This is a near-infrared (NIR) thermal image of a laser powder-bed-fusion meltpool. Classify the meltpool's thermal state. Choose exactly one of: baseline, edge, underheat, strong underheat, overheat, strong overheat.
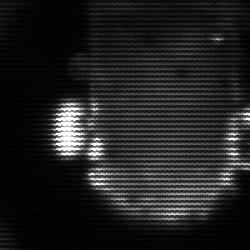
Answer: baseline